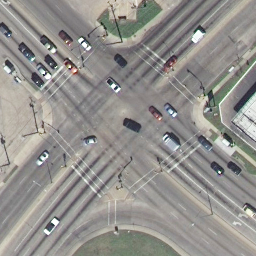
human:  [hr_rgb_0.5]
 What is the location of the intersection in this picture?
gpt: center